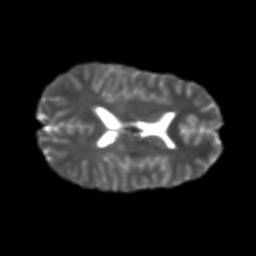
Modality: T2w
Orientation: axial
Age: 23
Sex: female
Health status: healthy
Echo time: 0.074 s